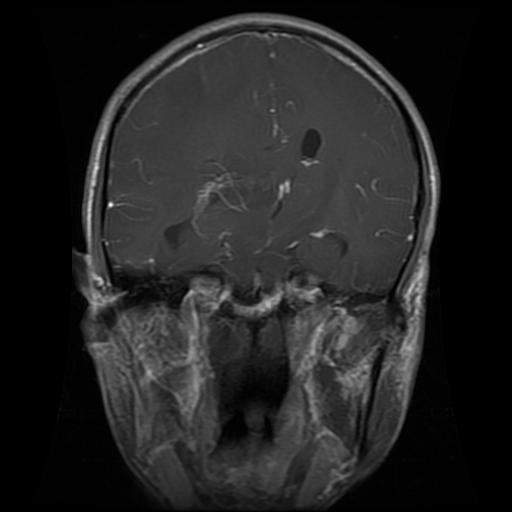
Label: glioma